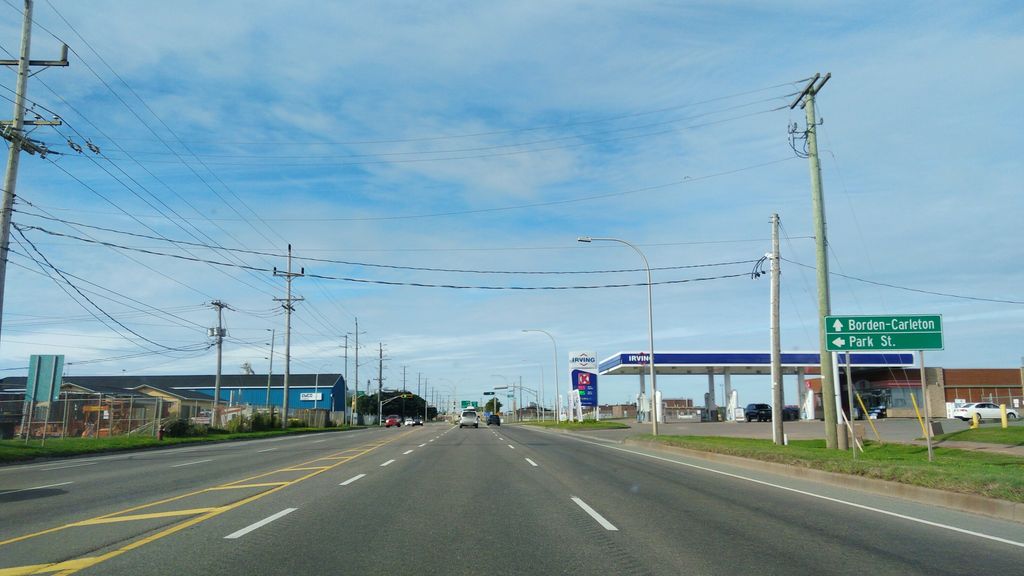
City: charlottetown